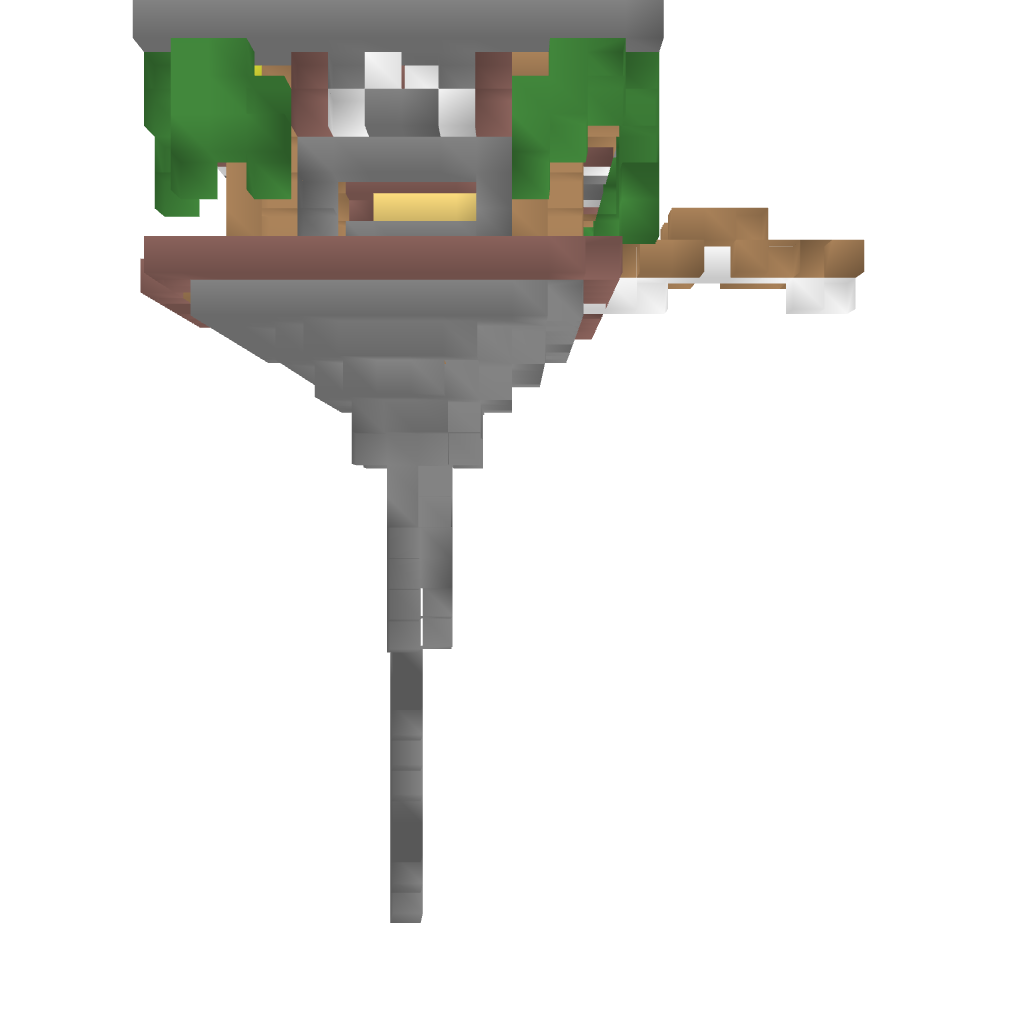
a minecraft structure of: House in Clouds bad low quality